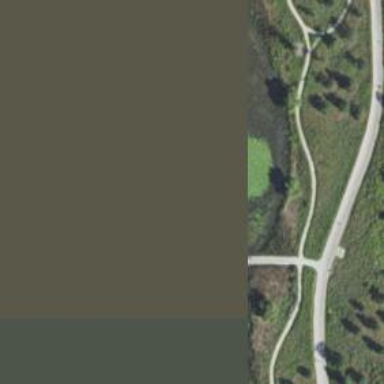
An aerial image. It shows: Path.